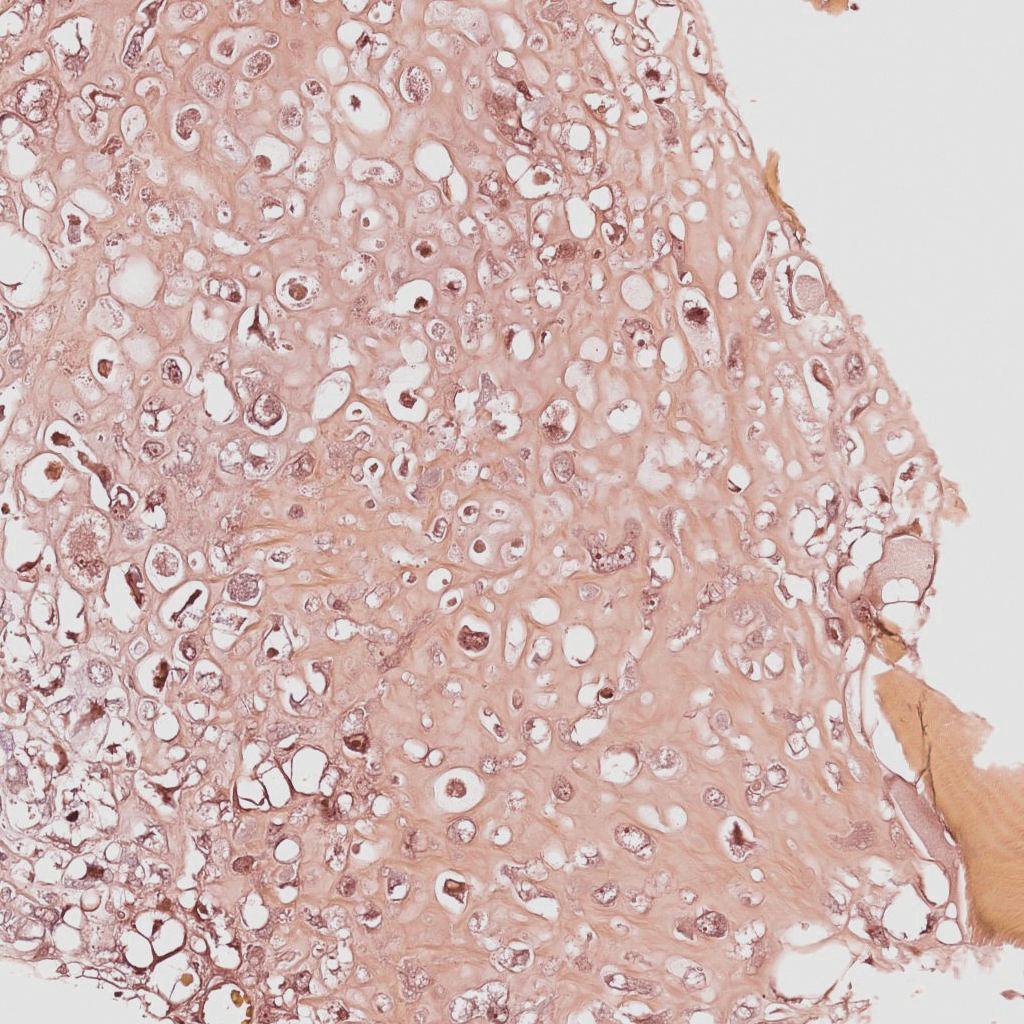
Label: Viable